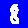
Digit: 8